Field crop: maize
Growth stage: 2
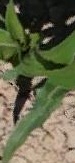
Species: maize